Question: I am creating an application using 'SignalR'. I have followed all configurations required to start working with 'SignalR' like below.
Startup Class
'''
[assembly: OwinStartup("TestingConfiguration", typeof(UsingFoundation.Startup))]
namespace UsingFoundation
{
public class Startup
{
public void Configuration(IAppBuilder app)
{
string sqlConnectionString = System.Configuration.ConfigurationManager.ConnectionStrings["ProjectDBEntities"].ConnectionString;
if (!string.IsNullOrWhiteSpace(sqlConnectionString))
{
GlobalHost.DependencyResolver.UseSqlServer(sqlConnectionString);
}
app.MapSignalR();
}
}
}
'''
AppSettings
'''
<appSettings>
<add key="owin:appStartup" value="TestingConfiguration" />
</appSettings>
'''
Hub Class
'''
namespace UsingFoundation
{
[HubName("chathub")]
public class ChatHubClass : Hub
{
public void Hello()
{
Clients.All.hello();
}
}
}
'''
now when i am going to start my hub connection i am getting this below error from 'Chrome console'.

Scripts Link to Page
'''
<script src="https://ajax.googleapis.com/ajax/libs/jquery/2.0.3/jquery.min.js" type="text/javascript"></script>
<script src="Scripts/jquery.signalR-2.0.1.min.js" type="text/javascript"></script>
<script src="/signalr/hubs" type="text/javascript"></script>
'''
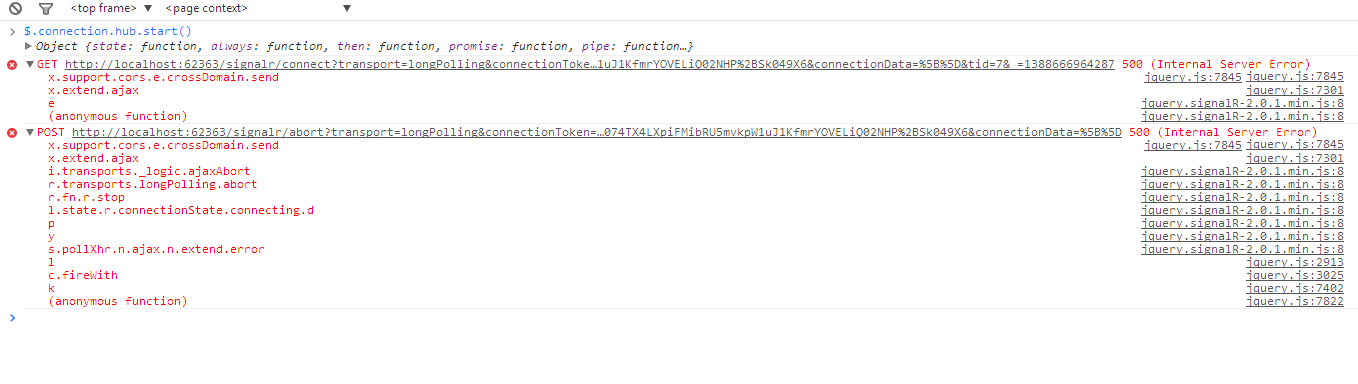
Answer: 'Resolved' I am using'SignalR SQL Server'integration with'EntityFramework'. Error is is'ConnectionString'.'EntityFramework' Connection String not working which include path to XML files.
> NOT WORKING
'''
<connectionStrings>
<add name="ProjectDBEntities" connectionString="metadata=res://*/ProjectModel.csdl|res://*/ProjectModel.ssdl|res://*/ProjectModel.msl;provider=System.Data.SqlClient;provider connection string=&quot;data source=(local);initial catalog=ProjectDB;integrated security=True;MultipleActiveResultSets=True;App=EntityFramework&quot;" providerName="System.Data.EntityClient" />
</connectionStrings>
WORKING
"data source=(local);initial catalog=ProjectDB;integrated security=True;MultipleActiveResultSets=True;App=EntityFramework";
'''